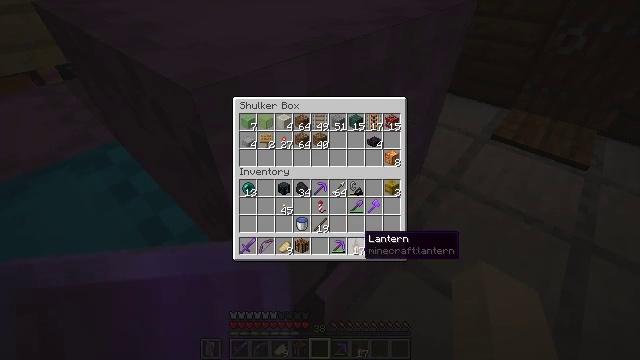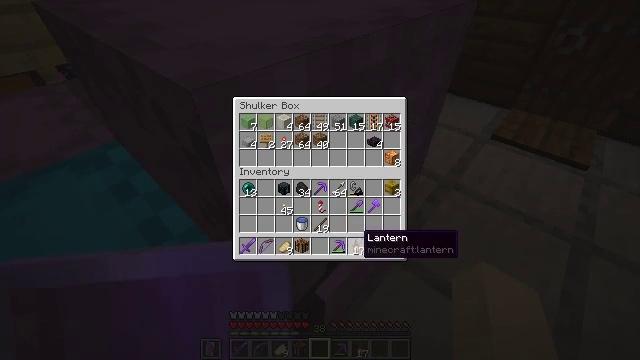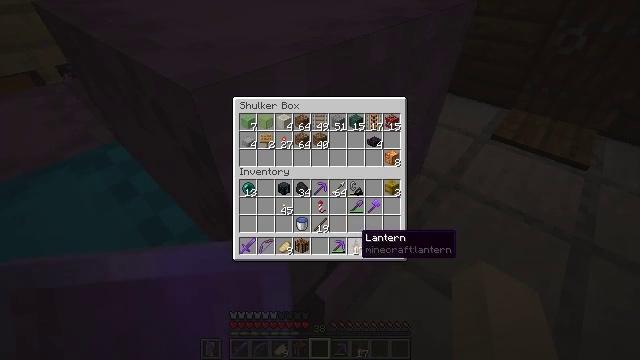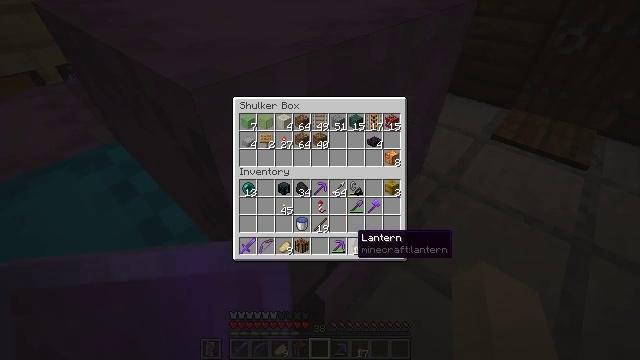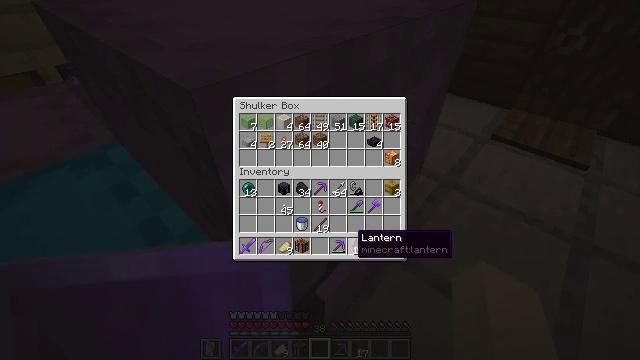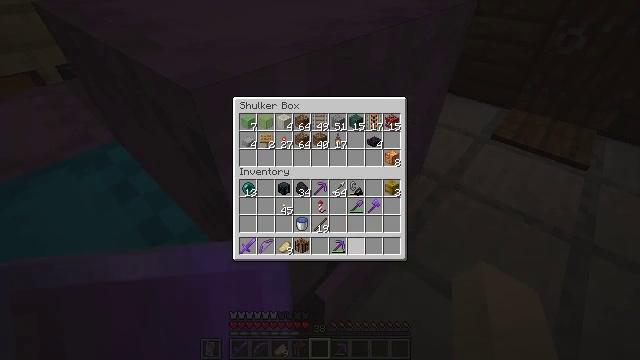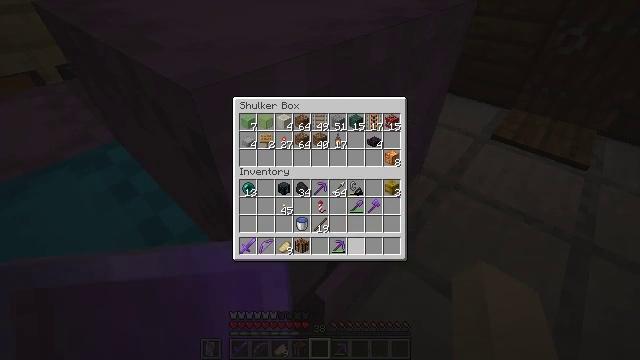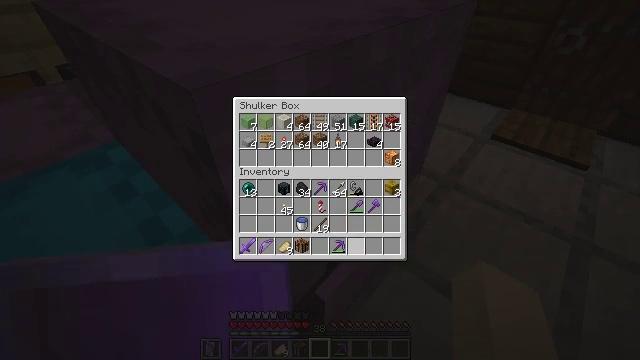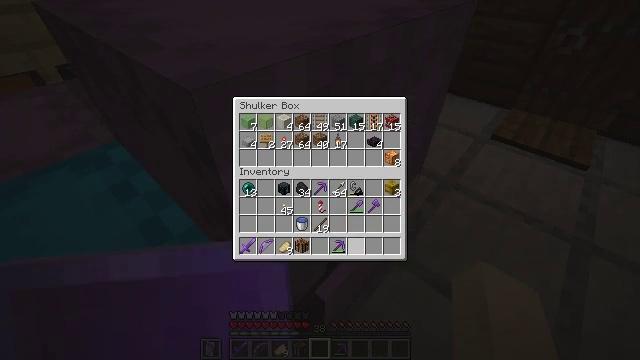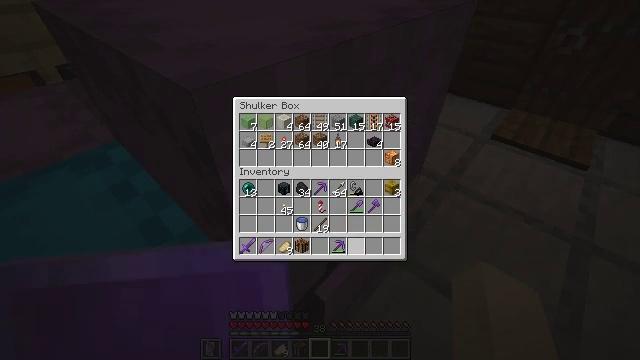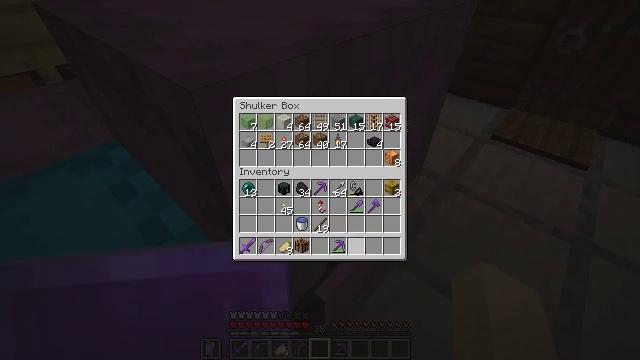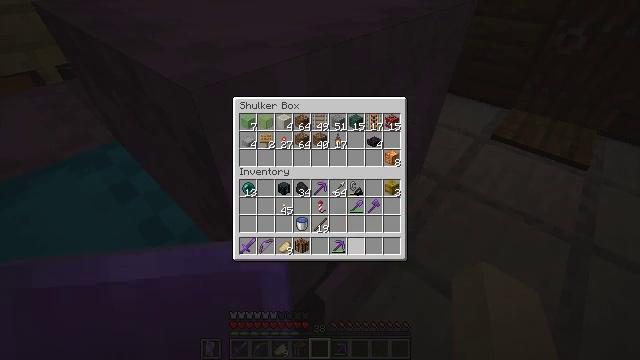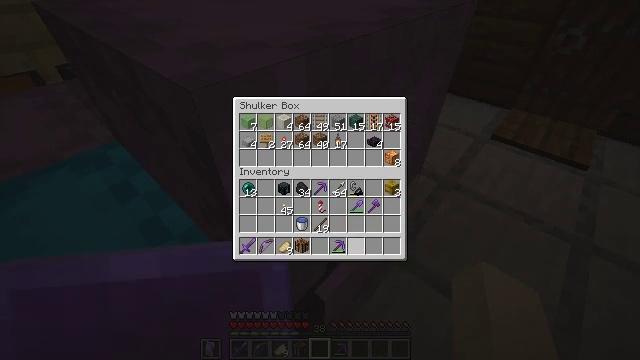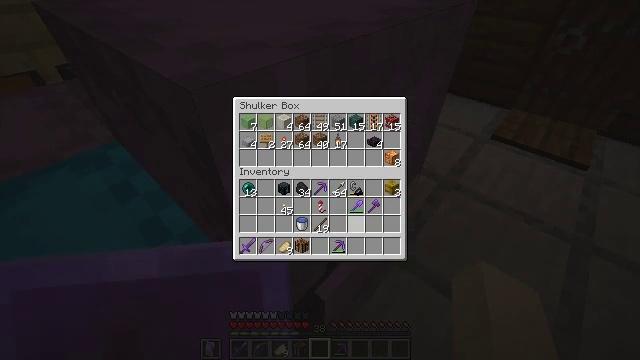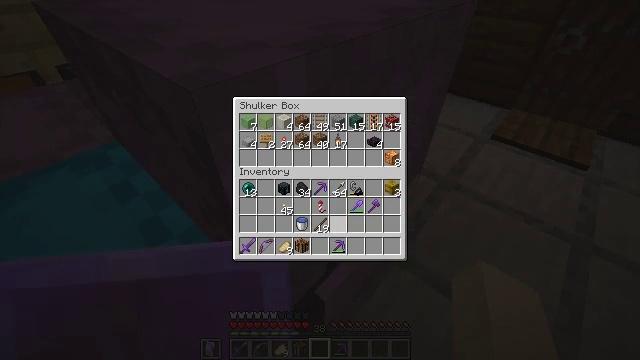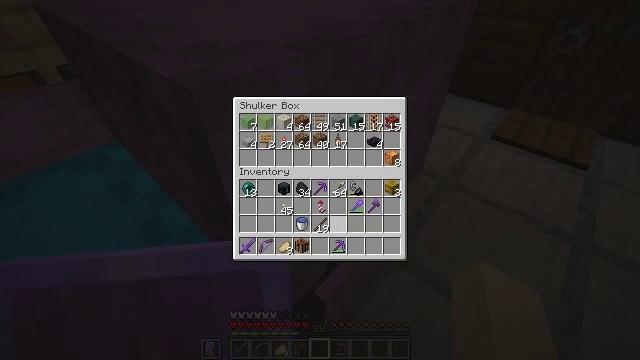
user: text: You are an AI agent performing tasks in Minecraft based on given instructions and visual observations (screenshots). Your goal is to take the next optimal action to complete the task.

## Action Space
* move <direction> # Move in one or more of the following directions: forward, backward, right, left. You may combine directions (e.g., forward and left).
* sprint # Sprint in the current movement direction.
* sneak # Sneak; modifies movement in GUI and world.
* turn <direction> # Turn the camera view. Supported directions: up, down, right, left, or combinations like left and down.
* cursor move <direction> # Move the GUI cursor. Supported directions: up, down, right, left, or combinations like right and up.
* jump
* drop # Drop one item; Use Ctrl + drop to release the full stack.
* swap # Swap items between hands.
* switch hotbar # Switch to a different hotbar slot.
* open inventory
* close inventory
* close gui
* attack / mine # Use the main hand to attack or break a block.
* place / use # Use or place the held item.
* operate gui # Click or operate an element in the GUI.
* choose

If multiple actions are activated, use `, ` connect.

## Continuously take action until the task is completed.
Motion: motion action
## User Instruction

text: Gather glowstone for crafting.
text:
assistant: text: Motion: sneak
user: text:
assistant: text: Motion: sneak
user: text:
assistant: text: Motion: sneak
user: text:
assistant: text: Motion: sneak
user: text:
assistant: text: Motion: sneak, attack / mine
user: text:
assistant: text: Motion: sneak, attack / mine
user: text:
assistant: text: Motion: sneak, attack / mine
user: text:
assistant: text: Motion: sneak, attack / mine
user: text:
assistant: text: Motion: sneak
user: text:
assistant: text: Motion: no_op
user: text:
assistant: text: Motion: no_op
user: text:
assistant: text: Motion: no_op
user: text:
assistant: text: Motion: turn up
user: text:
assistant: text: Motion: turn up
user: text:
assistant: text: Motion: no_op
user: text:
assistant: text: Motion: no_op
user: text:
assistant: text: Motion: no_op
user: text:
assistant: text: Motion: no_op
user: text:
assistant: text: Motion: no_op
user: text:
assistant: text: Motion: no_op
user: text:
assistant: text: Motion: no_op
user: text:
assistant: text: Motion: turn right
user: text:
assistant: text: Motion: no_op
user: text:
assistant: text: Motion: turn right and down
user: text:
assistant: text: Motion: no_op
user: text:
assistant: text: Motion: no_op
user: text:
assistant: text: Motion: no_op
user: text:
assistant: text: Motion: turn right
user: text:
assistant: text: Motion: no_op
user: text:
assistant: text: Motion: no_op